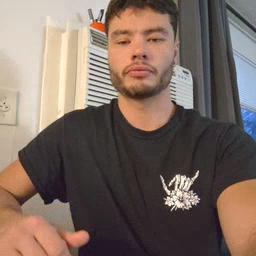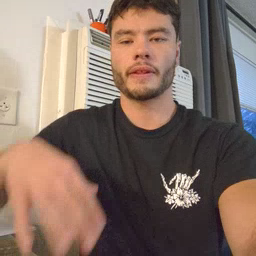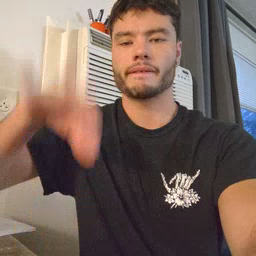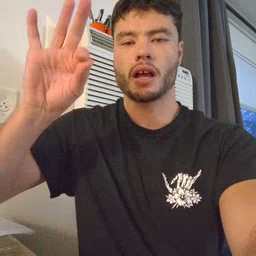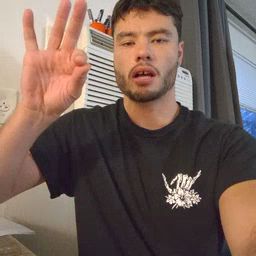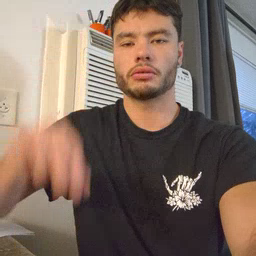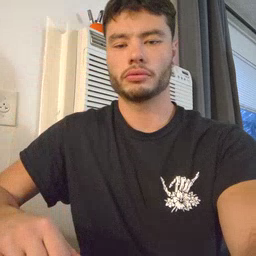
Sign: find